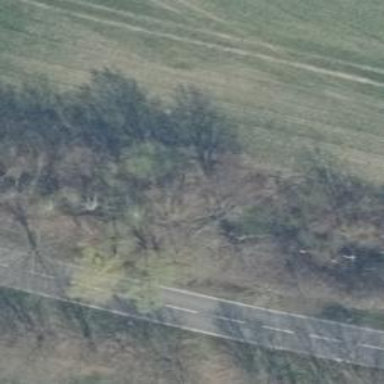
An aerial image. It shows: Row of trees in natural setting.